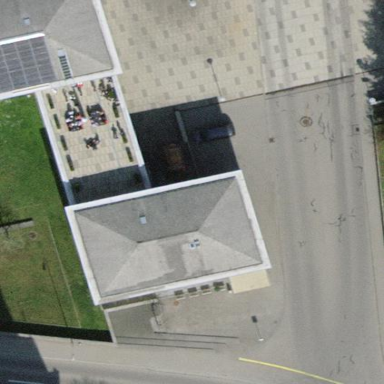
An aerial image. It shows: Building that serves as library.